Current action and preconditions to check: path_clear

Your task: For each precondition in the list above, predict whether it will hold at this action.

Consider the current scene as observed from the mobile robot's camera, and analyze the predicted future states of all dynamic agents (e.g., people, animals, vehicles, or any moving entities) within the NEXT SECOND.

IMPORTANT: Only answer "very likely" if you are absolutely certain—based on strong, clear evidence—that a dynamic agent will violate the precondition in the predicted future state. Do NOT answer "very likely" for unlikely, ambiguous, or low-probability risks.

Ask yourself for each precondition: Is there a high probability, with clear and convincing evidence, that the predicted future states of any dynamic agent will interfere with the predicted future state of the currently executing action within the NEXT SECOND, causing that precondition to fail?

Assess the risk level based on these predictions. Use "likely" or "very likely" if motions create a clear risk of interference.

Use "neutral" or "improbable" if agents are nearby but their predicted paths are clearly diverging or non-conflicting.

Failure Risk Categories: "very improbable", "improbable", "neutral", "likely", "very likely"

Answer Format: Output ONLY the probability_of_failure value from these categories: "very improbable", "improbable", "neutral", "likely", "very likely"

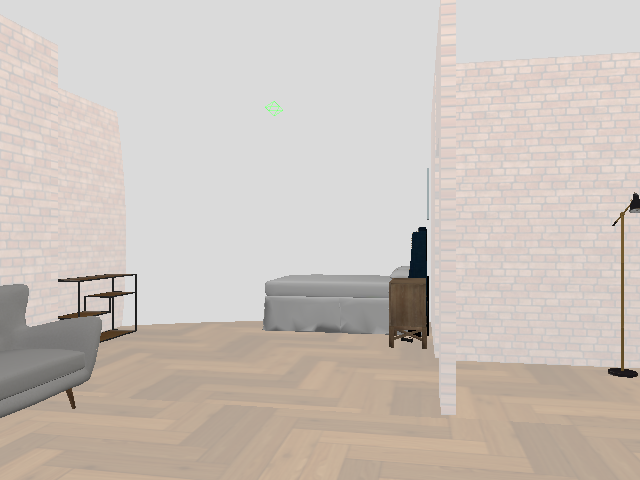

Answer: very improbable